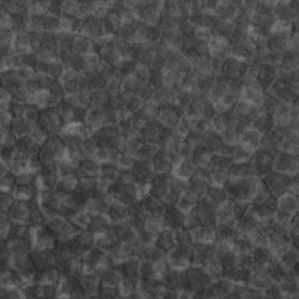
Label: non_frost